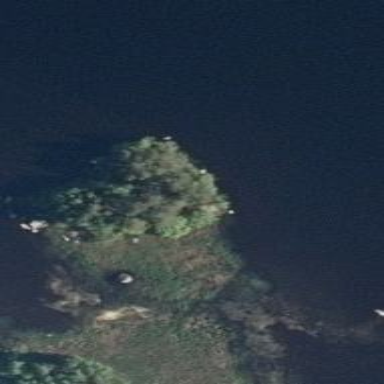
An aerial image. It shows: Islet.